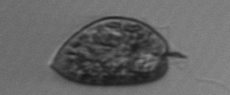
Label: Prorocentrum_micans